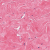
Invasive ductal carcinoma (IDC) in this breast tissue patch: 0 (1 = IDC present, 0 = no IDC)